Question: I got the following code:
'''
var languageString: String = "" {
didSet {
if(languageString != oldValue) {
configureView()
}
if let popoverController = languagePopoverController {
popoverController.dismissPopoverAnimated(true)
languagePopoverController = nil
}
}
}
'''
The error that is shown is:
> Computed property must have an explicit type
I don't understand the error. I am a beginner. Any help?
EDIT: More code
'''
@IBOutlet weak var detailDescriptionLabel: UILabel!
@IBOutlet weak var webView: UIWebView!
private var languageButton: UIBarButtonItem?
private var languagePopoverController: UIPopoverController?
'''
The declaration is simple the rest of the code is on a tableView but that is not giving any errors, is just the string
EDIT 2: More code
'''
func configureView() {
//update the interface for details on the item
if let detail: AnyObject = self.detailItem {
if let label = self.detailDescriptionLabel {
let dict = detail as [String: String]
//let urlString = dict["url"]!
let urlString = modifyUrlForLanguage(url: dict["url"]!, language: languageString)
//detailDescriptionLabel.text = urlString
label.text = urlString
let url = NSURL(string: urlString)!
let request = NSURLRequest(URL: url)
webView.loadRequest(request)
let name = dict["name"]!
title = name
}
}
}
'''
Here is the configure view. Maybe it helps.

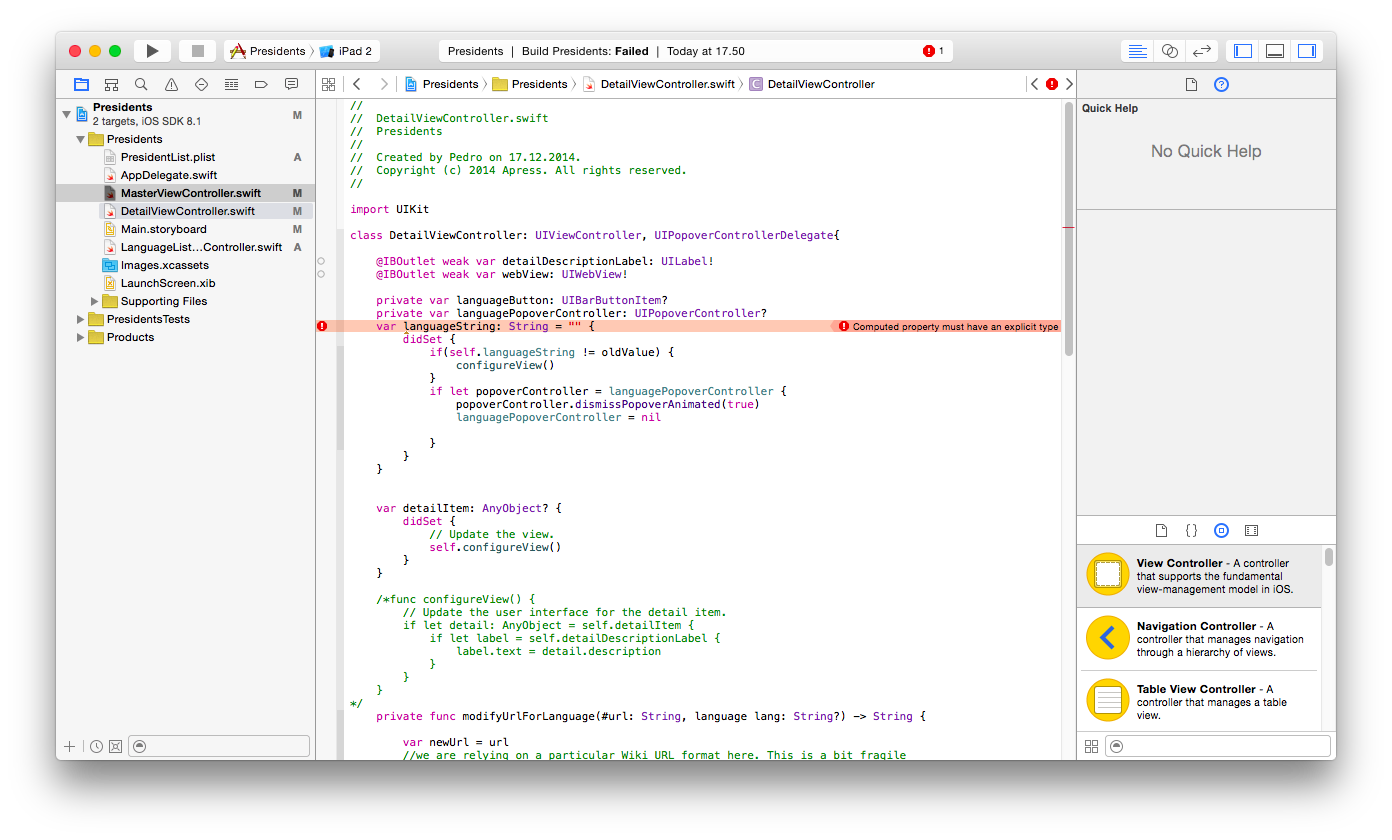
Answer: Got it, I put an space in the string " " instead of "" I have no idea why but it works.